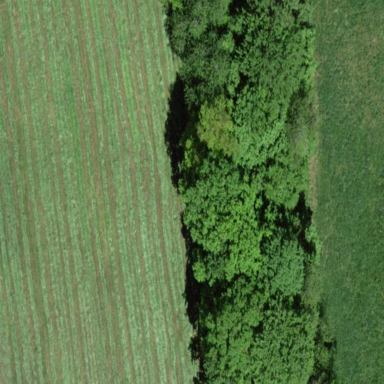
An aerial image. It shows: Forest area.